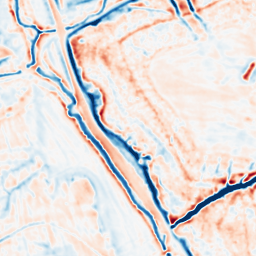
Category: multiscale
Decomposition family: dog_multiscale
Decomposition parameters: sigma_ratio: 1.4
n_scales: 4
base_sigma: 1
Upsampling method: quintic
Upsampling parameters: scale: 4
Upsampling scale: 4